Question: I am working on rendering a table with selectable rows. Ultimately the data coming in will be data-bound from a database but right now I'm just trying to get a row to show. Here is what I have:
'''
<Grid Background="WhiteSmoke">
<StackPanel>
<Grid Width="900">
<Grid.ColumnDefinitions>
<ColumnDefinition Width="100" />
<ColumnDefinition Width="200" />
<ColumnDefinition Width="200" />
<ColumnDefinition Width="100" />
<ColumnDefinition Width="100" />
<ColumnDefinition Width="100" />
<ColumnDefinition Width="100" />
</Grid.ColumnDefinitions>
<Grid.RowDefinitions>
<RowDefinition />
<RowDefinition />
</Grid.RowDefinitions>
<Grid.Resources>
<Style TargetType="Border">
<Setter Property="BorderBrush" Value="Black" />
<Setter Property="BorderThickness" Value="2" />
<Setter Property="Background" Value="White" />
<Setter Property="Padding" Value="5" />
</Style>
<Style TargetType="TextBlock">
<Setter Property="Foreground" Value="Black" />
</Style>
</Grid.Resources>
<Border Grid.Column="0" Grid.Row="1">
<TextBlock Text="Status" />
</Border>
<Border Grid.Column="1" Grid.Row="1">
<TextBlock Text="Work Package" />
</Border>
<Border Grid.Column="2" Grid.Row="1">
<TextBlock Text="Description" />
</Border>
<Border Grid.Column="3" Grid.Row="1">
<TextBlock Text="Foreman" />
</Border>
<Border Grid.Column="4" Grid.Row="1">
<TextBlock Text="Field Issue" />
</Border>
<Border Grid.Column="5" Grid.Row="1">
<TextBlock Text="Start Date" />
</Border>
<Border Grid.Column="6" Grid.Row="1">
<TextBlock Text="Finish Date" />
</Border>
</Grid>
<ListBox >
<ListBox.ItemTemplate>
<DataTemplate>
<Grid Width="900">
<Grid.ColumnDefinitions>
<ColumnDefinition Width="100" />
<ColumnDefinition Width="200" />
<ColumnDefinition Width="200" />
<ColumnDefinition Width="100" />
<ColumnDefinition Width="100" />
<ColumnDefinition Width="100" />
<ColumnDefinition Width="100" />
</Grid.ColumnDefinitions>
<Grid.RowDefinitions>
<RowDefinition />
<RowDefinition />
</Grid.RowDefinitions>
<Grid.Resources>
<Style TargetType="Border">
<Setter Property="BorderBrush" Value="Black" />
<Setter Property="BorderThickness" Value="2" />
<Setter Property="Background" Value="White" />
<Setter Property="Padding" Value="5" />
</Style>
<Style TargetType="TextBlock">
<Setter Property="Foreground" Value="Black" />
</Style>
</Grid.Resources>
<Border Grid.Column="0" Grid.Row="1">
<TextBlock Text="1" />
</Border>
<Border Grid.Column="1" Grid.Row="1">
<TextBlock Text="2" />
</Border>
<Border Grid.Column="2" Grid.Row="1">
<TextBlock Text="3" />
</Border>
<Border Grid.Column="3" Grid.Row="1">
<TextBlock Text="4" />
</Border>
<Border Grid.Column="4" Grid.Row="1">
<TextBlock Text="5" />
</Border>
<Border Grid.Column="5" Grid.Row="1">
<TextBlock Text="6" />
</Border>
<Border Grid.Column="6" Grid.Row="1">
<TextBlock Text="7" />
</Border>
</Grid>
</DataTemplate>
</ListBox.ItemTemplate>
</ListBox>
</StackPanel>
</Grid>
'''
The header's are being rendered but the 1st row which should just have numerical values is not showing:

What am I doing wrong? Why isn't the row of data showing?
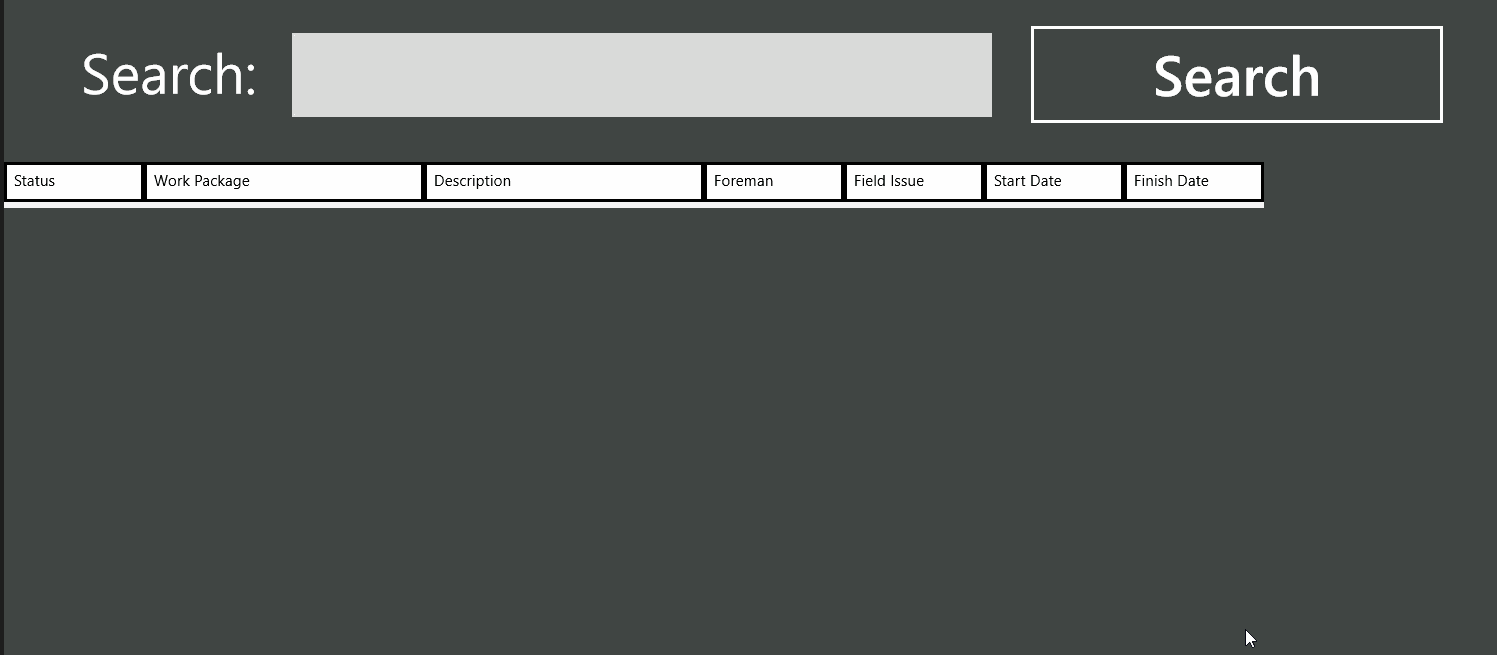
Answer: As I stated in my comment, you have not added any items to the listbox so the dataTemplate will not show.
For testing you can add items after the ItemTemplate:
'''
</ListBox.ItemTemplate>
<ListBoxItem>Item 1</ListBoxItem>
<ListBoxItem>Item 2</ListBoxItem>
</ListBox>
'''